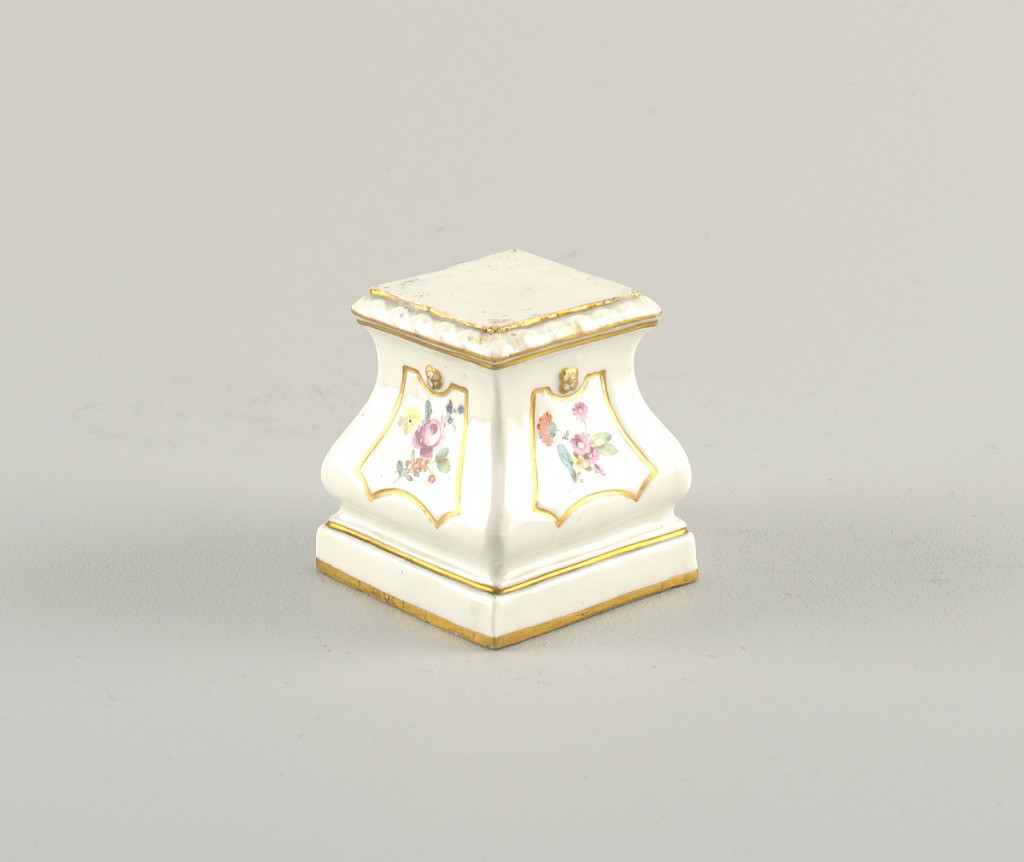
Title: Pedestal
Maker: Frankenthal Porcelain Factory, German, active mid- to late 18th century
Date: late 18th century
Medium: hard paste porcelain, vitreous enamel, gold
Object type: pedestal
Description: Quadrangular, with ogee sides on low square plinth. White, with gold linear decorations and four panels containing sprays of flowers in overglaze enamels.